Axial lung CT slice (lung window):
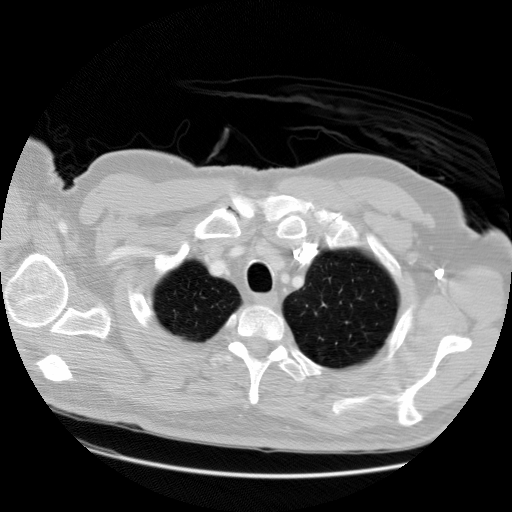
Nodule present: no